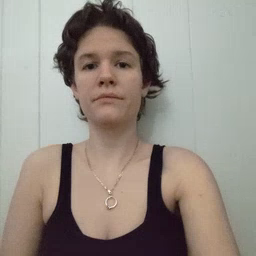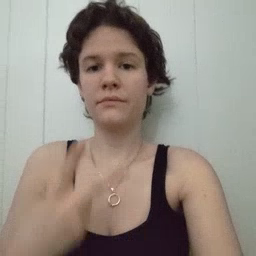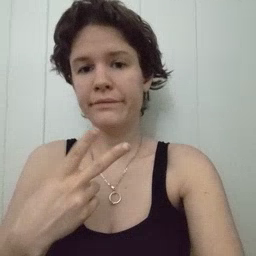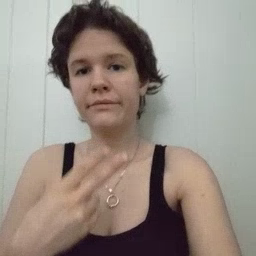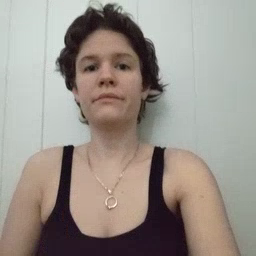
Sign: scissors